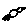
Label: bird